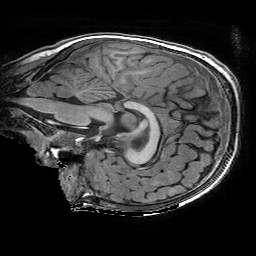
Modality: T1w
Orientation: sagittal
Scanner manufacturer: ge
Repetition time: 0.008096 s
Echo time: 0.00318 s